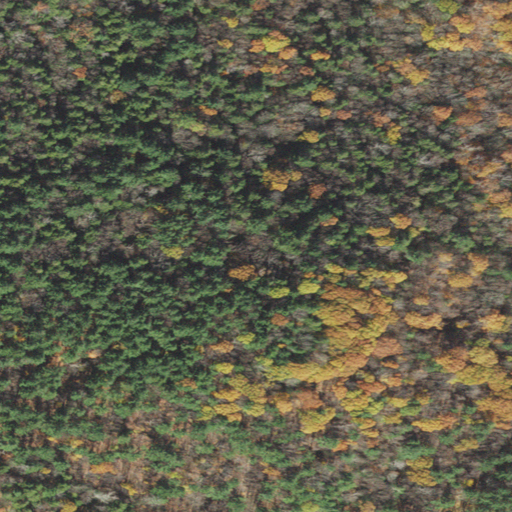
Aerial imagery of mountain in Massachusetts named Jones Knoll containing mixed forest, evergreen forest, and deciduous forest